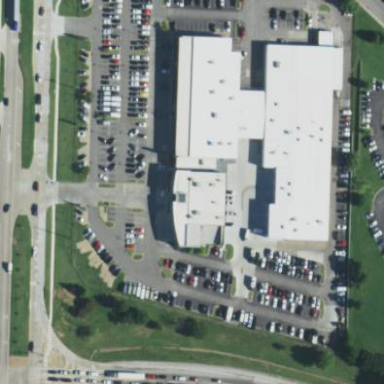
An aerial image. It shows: Building housing car shop.